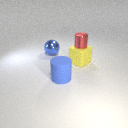
small red metal cylinder above large yellow rubber cube